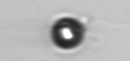
Label: bead